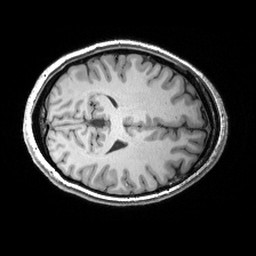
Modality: T1w
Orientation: axial
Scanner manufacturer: siemens
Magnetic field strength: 3 T
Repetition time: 2.53 s
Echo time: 0.00299 s